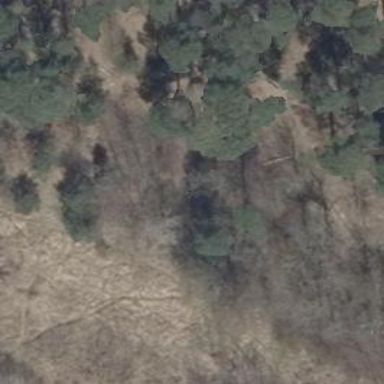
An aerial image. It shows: Hunting stand.